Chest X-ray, PA view. Patient: 21 years old, sex M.
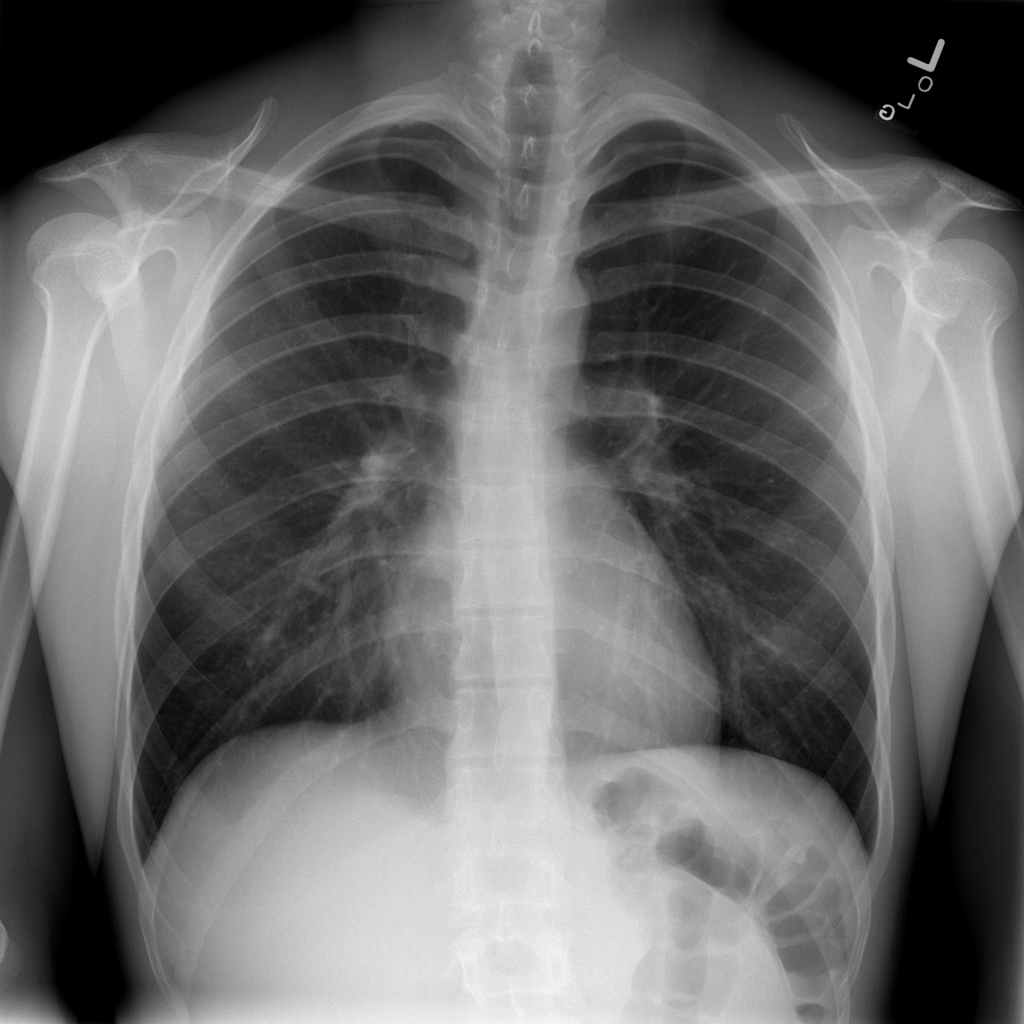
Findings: No Finding